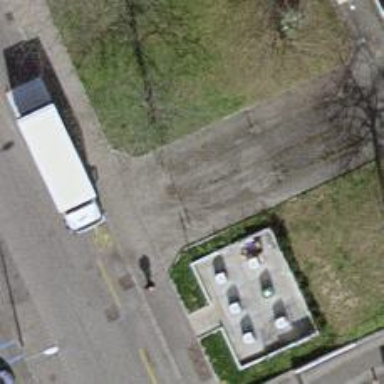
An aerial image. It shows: Bollard.